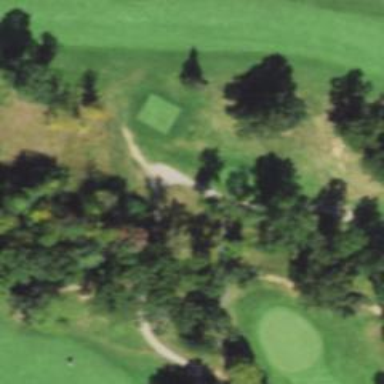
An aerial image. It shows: Service road designated as golf cart path.